Question: I have the following image in my app: It's a 59x60 PNG.

I use it in the following layout:
'''
<RelativeLayout
android:layout_width="fill_parent"
android:layout_height="fill_parent"
android:id="@+id/headerContainer"
xmlns:android="http://schemas.android.com/apk/res/android">
<ImageView
android:id="@+id/menu_refresh"
android:layout_width="wrap_content"
android:layout_height="wrap_content"
android:src="@drawable/menu_bt_refresh"
android:layout_alignParentRight="true" />
</RelativeLayout>
'''
When I run it in my Nexus One, the width of the ImageView is 89 pixels. Why?
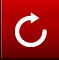
Answer: See my answer here: <URL>
It is resizing it due to a different screen density than the base 160 dpi:
59x240/160 = 88.5
A workaround is to use 'android:layout_width="59px"' and 'android:layout_height="60"'